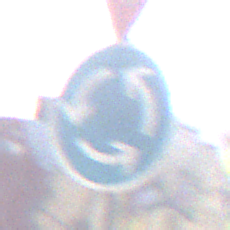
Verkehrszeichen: Kreisverkehr
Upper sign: VorfahrtGewaehren
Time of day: Midday
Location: Roofed (Special)
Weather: Overcast
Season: NotSpecified
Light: Natural